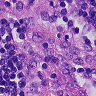
Metastatic tissue present: no